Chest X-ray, PA view. Patient: 41 years old, sex M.
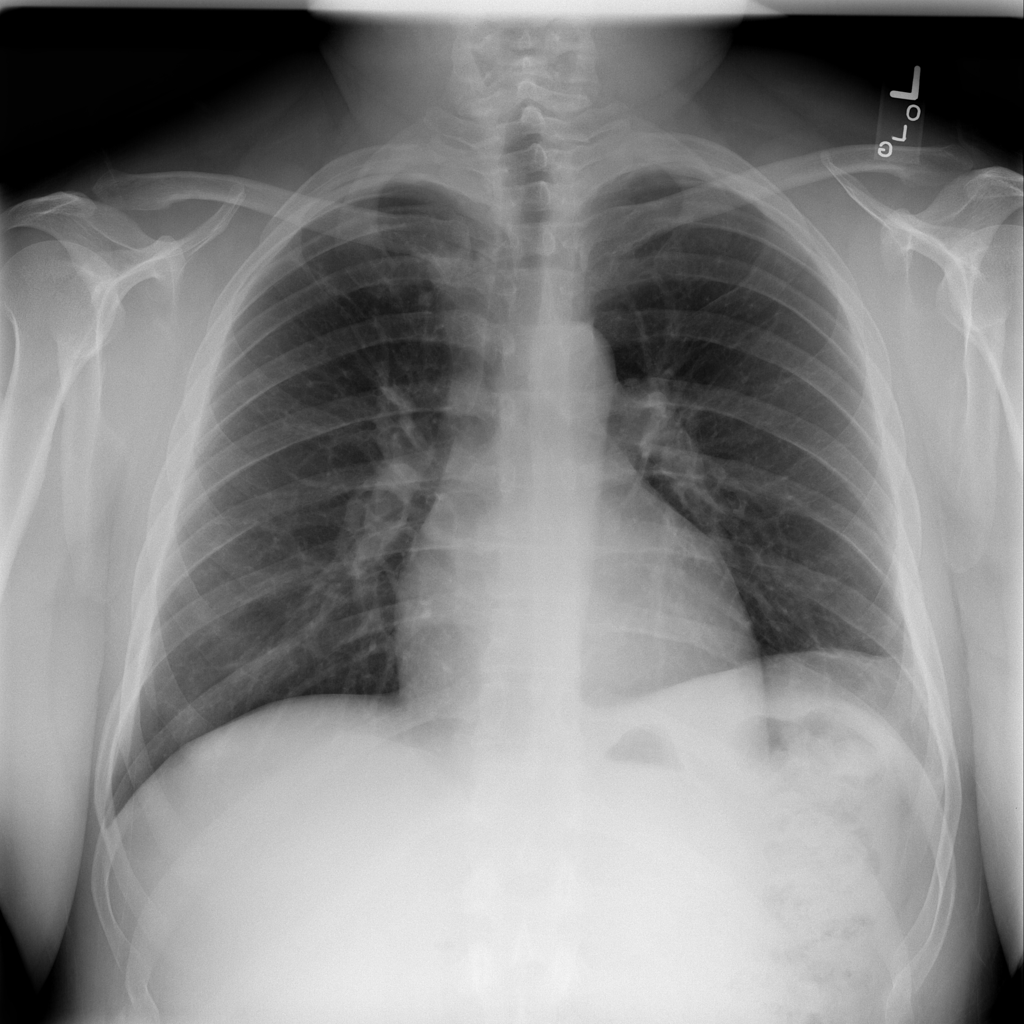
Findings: No Finding